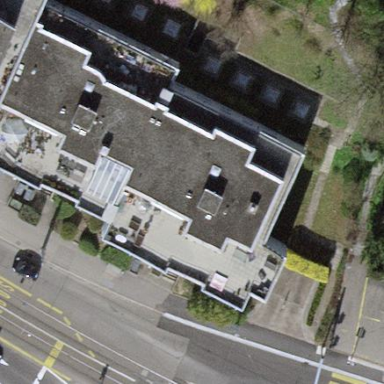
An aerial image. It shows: Flat-roofed apartment building.